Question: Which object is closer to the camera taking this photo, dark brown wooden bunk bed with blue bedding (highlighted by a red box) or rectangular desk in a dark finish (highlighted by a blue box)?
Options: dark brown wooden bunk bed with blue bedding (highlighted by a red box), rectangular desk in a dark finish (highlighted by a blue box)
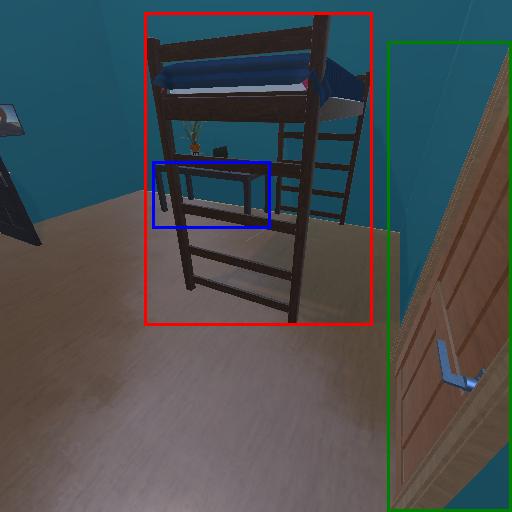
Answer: dark brown wooden bunk bed with blue bedding (highlighted by a red box)